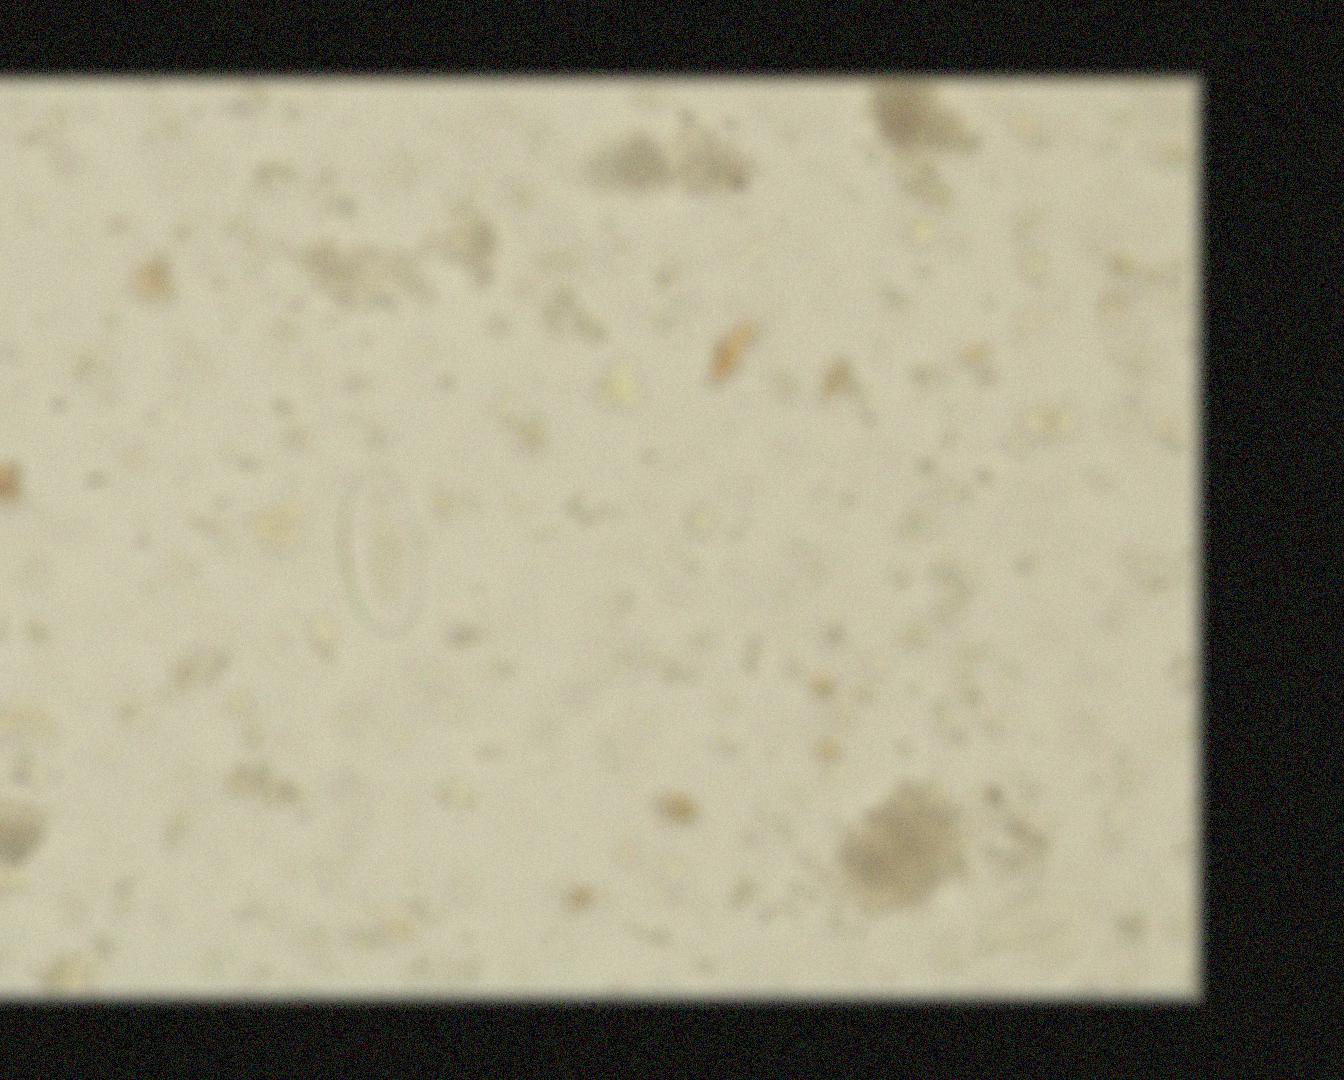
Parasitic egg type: Enterobius vermicularis